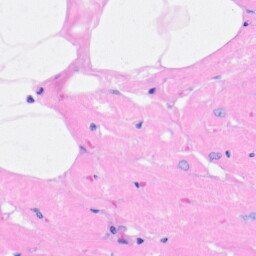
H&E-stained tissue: Heart